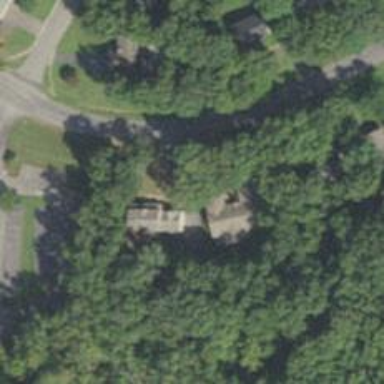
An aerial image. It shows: Driveway.